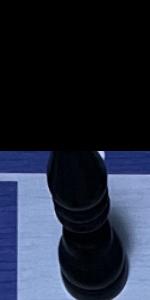
Label: Bishop_Black